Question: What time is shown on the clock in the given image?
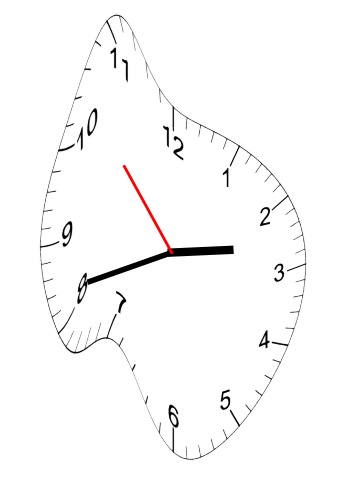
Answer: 02:41:53